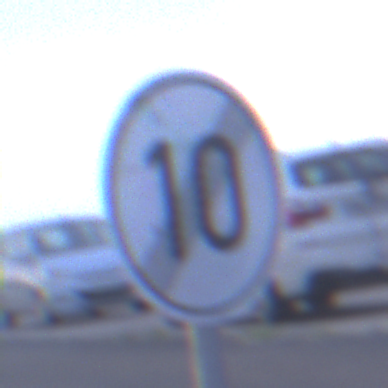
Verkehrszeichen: EndeGeschwindigkeit10
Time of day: SunriseSunset
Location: Outdoor (Urban)
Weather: Overcast
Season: NotSpecified
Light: Natural